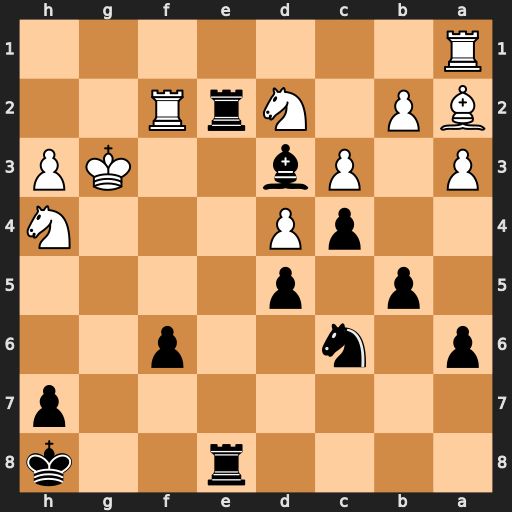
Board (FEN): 4r2k/7p/p1n2p2/1p1p4/2pP3N/P1Pb2KP/BP1NrR2/R7
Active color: b
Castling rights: -
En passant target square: -
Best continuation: Rxf2 Kxf2 Re2+ Kg3 Rxd2